Aerial crown-view tile of a tropical tree (Barro Colorado Island, Panama), acquired 20250124:
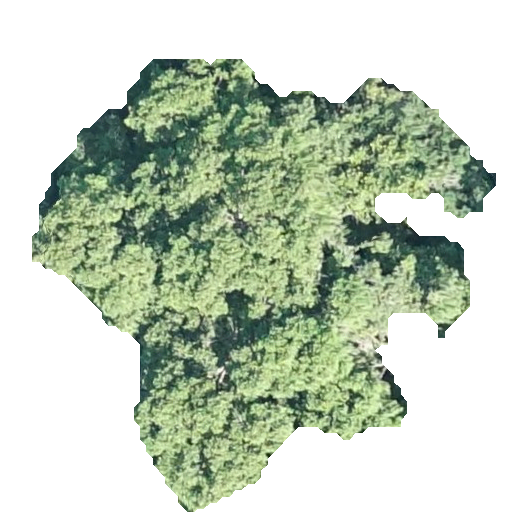
Species: Calophyllum longifolium
GBIF accepted scientific name: Calophyllum longifolium
Crown area: 187.638 m²